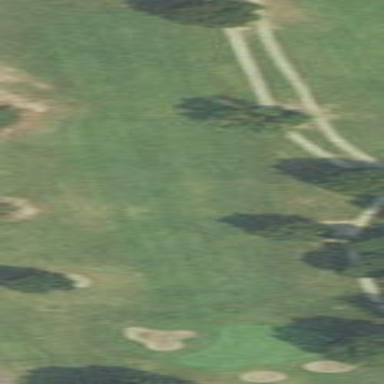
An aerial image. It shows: Scenic golf fairway.